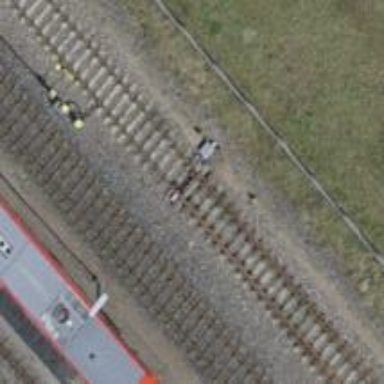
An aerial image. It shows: Railway switch.